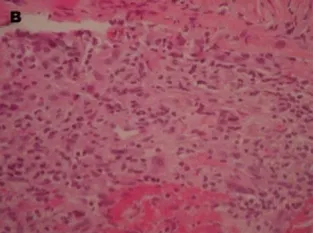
(B) Inflammatory infiltrate with predominance of polymorphonuclear cells, a few giant multinucleated cells, and fibrinoid deposits.
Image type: pathology (h&e)